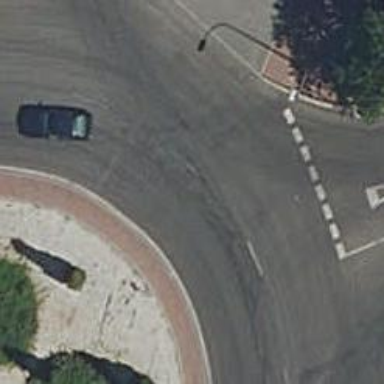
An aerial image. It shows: Roundabout on residential road with asphalt surface.